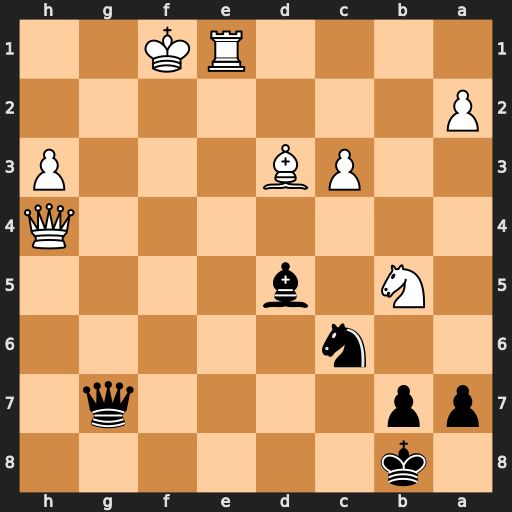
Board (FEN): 1k6/pp4q1/2n5/1N1b4/7Q/2PB3P/P7/4RK2
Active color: b
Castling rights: -
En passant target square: -
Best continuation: Qg2#